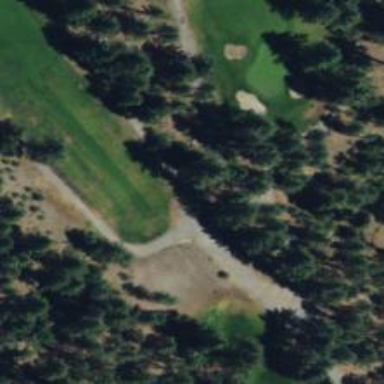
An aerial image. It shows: Path for both road and golf.